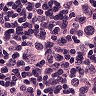
Metastatic tissue present: yes